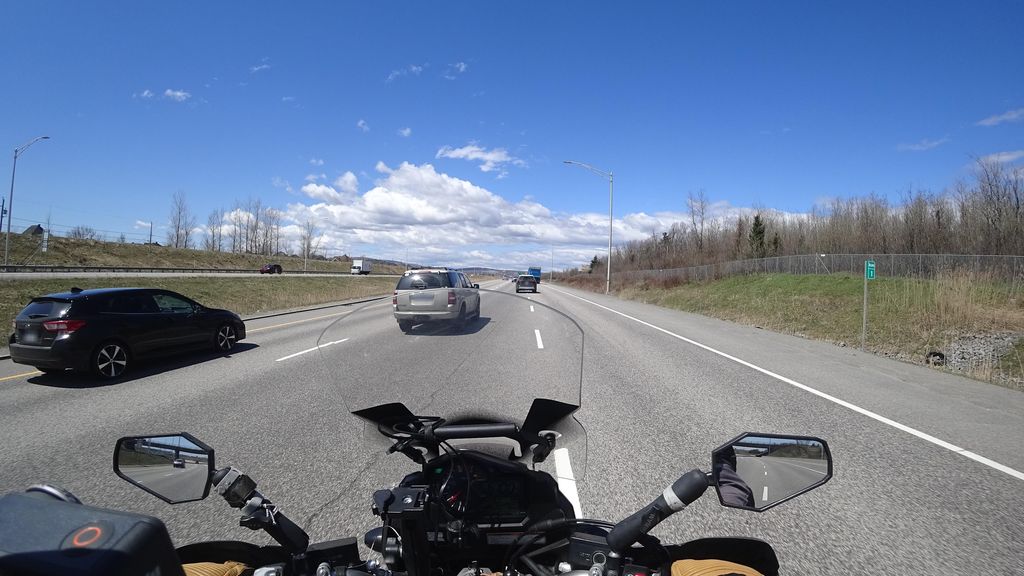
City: quebec_city